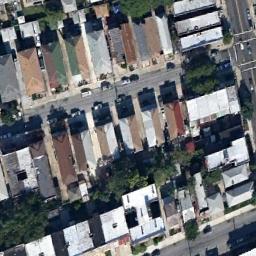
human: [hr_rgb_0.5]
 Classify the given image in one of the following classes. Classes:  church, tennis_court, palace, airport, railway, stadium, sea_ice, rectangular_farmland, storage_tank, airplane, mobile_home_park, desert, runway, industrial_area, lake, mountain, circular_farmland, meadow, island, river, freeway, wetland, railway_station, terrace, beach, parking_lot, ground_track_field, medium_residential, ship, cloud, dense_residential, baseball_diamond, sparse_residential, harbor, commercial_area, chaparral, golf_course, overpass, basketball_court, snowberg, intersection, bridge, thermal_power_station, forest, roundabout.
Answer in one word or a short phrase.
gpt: dense_residential